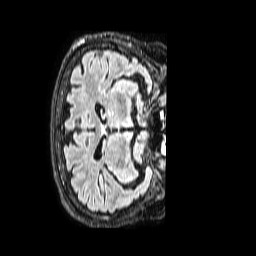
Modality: FLAIR
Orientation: axial
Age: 73
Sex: female
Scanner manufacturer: philips
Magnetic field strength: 1.5 T
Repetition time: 4.8 s
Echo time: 0.3 s